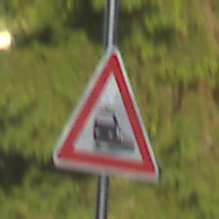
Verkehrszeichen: Bahnuebergang
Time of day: SunriseSunset
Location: Outdoor (Suburban)
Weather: PartlyCloudy
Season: NotSpecified
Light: Natural